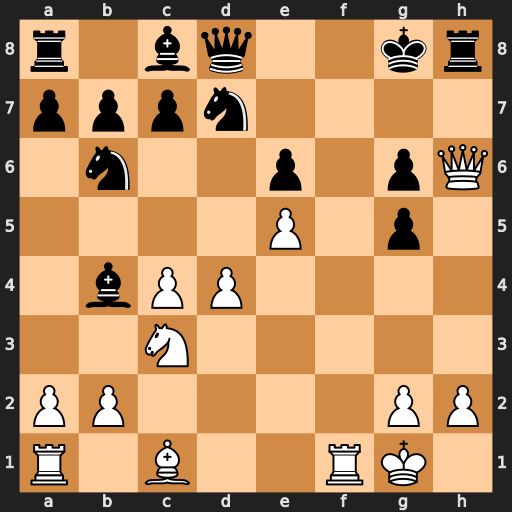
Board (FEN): r1bq2kr/pppn4/1n2p1pQ/4P1p1/1bPP4/2N5/PP4PP/R1B2RK1
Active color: w
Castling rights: -
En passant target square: -
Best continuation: Qxg6#